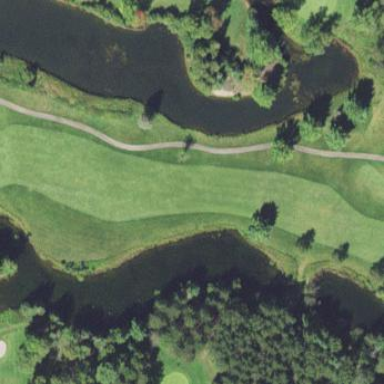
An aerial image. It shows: Scenic golf fairway.